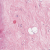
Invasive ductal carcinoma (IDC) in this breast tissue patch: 0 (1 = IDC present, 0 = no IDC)